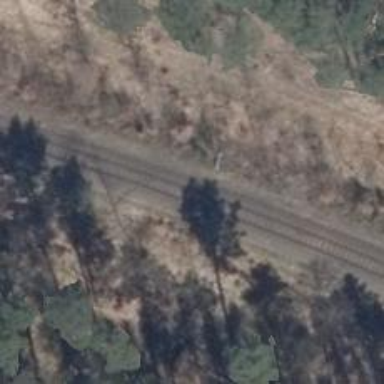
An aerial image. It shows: Railway track.